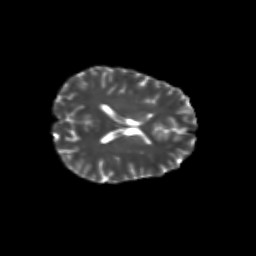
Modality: T2w
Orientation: axial
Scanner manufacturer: siemens
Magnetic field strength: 3 T
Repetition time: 9.2 s
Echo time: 0.084 s